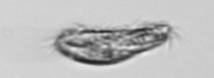
Label: Euplotes